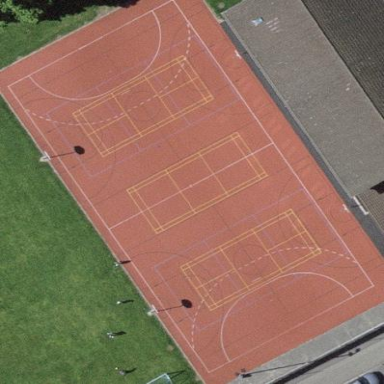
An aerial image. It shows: Multi-sport pitch with tartan surface.